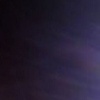
Label: space